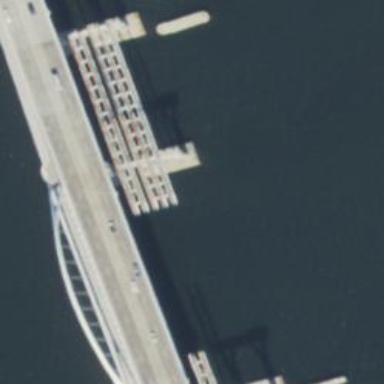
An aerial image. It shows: Bridge crossing over trunk highway with separate sidewalk. It is part of expressway.